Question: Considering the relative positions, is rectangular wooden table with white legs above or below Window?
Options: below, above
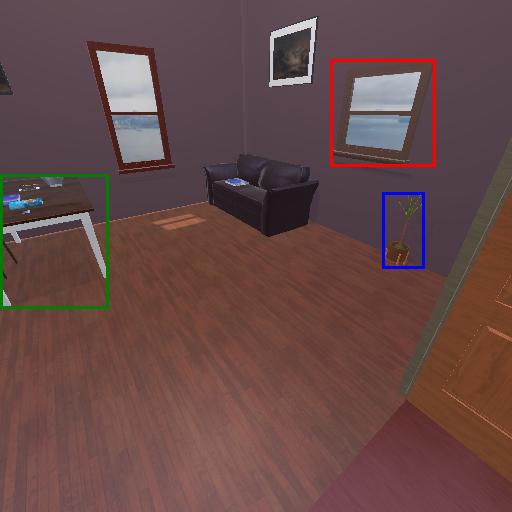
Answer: below